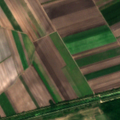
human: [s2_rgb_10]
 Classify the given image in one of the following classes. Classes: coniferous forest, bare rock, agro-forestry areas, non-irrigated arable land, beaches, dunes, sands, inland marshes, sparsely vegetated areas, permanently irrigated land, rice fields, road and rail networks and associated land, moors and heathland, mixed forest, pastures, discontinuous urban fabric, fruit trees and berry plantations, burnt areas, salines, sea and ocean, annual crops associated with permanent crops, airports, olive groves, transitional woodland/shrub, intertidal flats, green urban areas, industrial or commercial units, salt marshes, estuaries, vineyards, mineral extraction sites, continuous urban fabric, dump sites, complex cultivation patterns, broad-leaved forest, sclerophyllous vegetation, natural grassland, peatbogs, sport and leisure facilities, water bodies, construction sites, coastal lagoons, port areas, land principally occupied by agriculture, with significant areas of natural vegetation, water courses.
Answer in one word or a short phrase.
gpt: non-irrigated arable land, broad-leaved forest, water courses